Field crop: tomato
Growth stage: 1
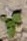
Species: solanum